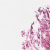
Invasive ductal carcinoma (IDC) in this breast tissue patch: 0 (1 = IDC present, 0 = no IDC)